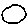
Label: circle